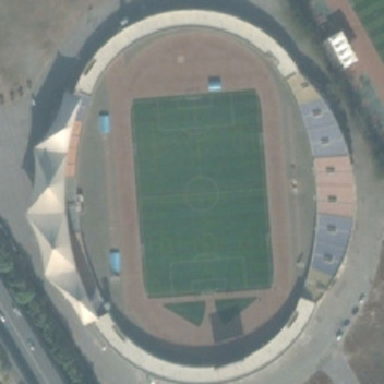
There is a stadium between the road and the playground .